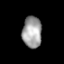
Tissue: lung
Cell type: T cells
Senescence score: 0.192
Nuclear area (px): 594
Mean DAPI intensity: 159.953